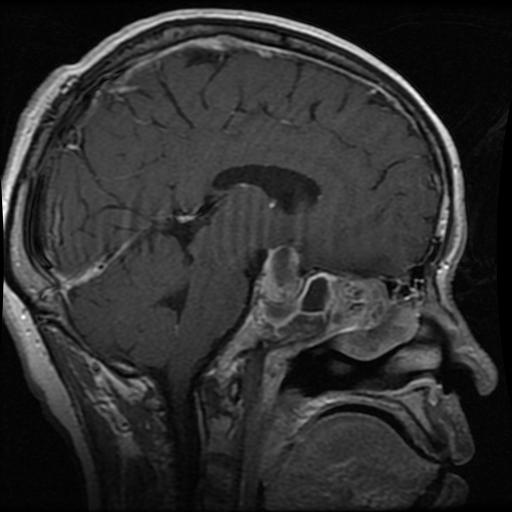
Label: pituitary